Question: There is a scenario in one of the projects I am working on, in which there is a central database that is being accessed by various branches and sub-units within the organisation. In addition to role-based entitlements (like operator, admin, approver etc.) which I am aware of how to tackle, there is a requirement to filter data at the organizational unit -level.
For example, see the organization structure depicted below:

In this scenario, any user working at HQ-level would have access to all the data across the branches in those screens for which the user has access (role-based). However, anyone in Branch 1 can see only data of Units 1.1, 1.2 & 1.3. The same holds with Branch 2 as well. As we generalize this to the next level, a user in Unit 1.1 can access only data of Unit 1.1, but not of the other.
So, is such a kind of access control possible with Domain Object Security or any other mechanism in Spring Security?
I am alternatively exploring a possibility of having an interceptor in Hibernate that will do the necessary filtering. Any help in that front also would be useful?
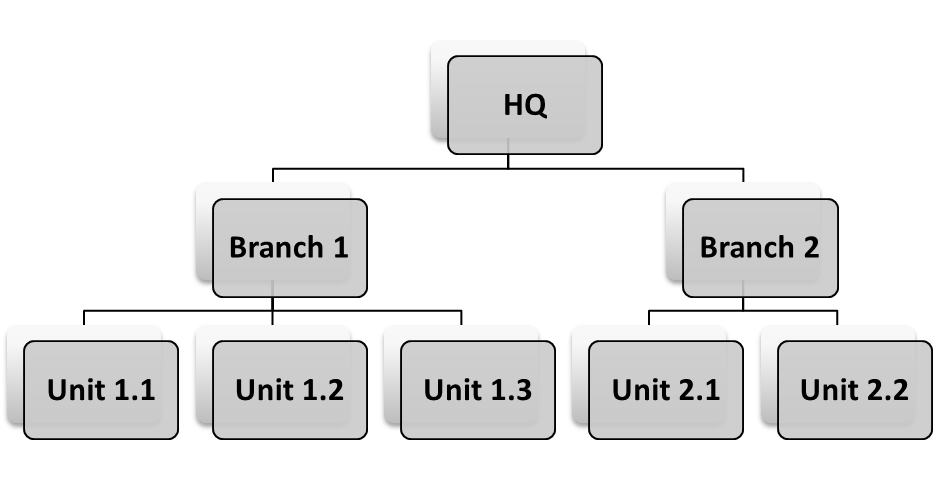
Answer: Open this link :
<URL>
it is project. You can see spring security file ::
<URL>